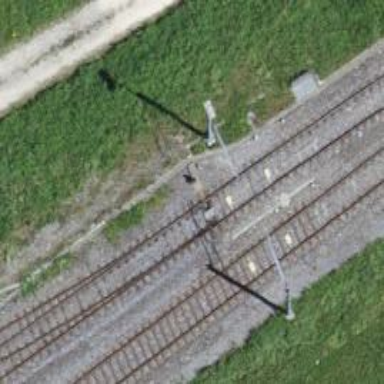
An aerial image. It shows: Railway switch.